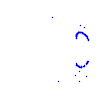
Particle: kaon